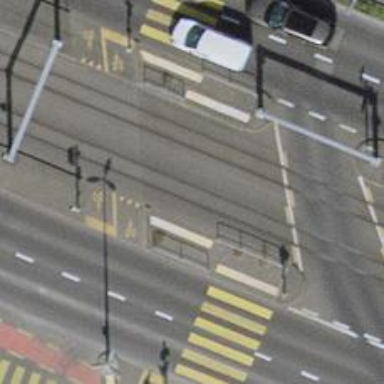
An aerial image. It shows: Asphalt footway with crossing.